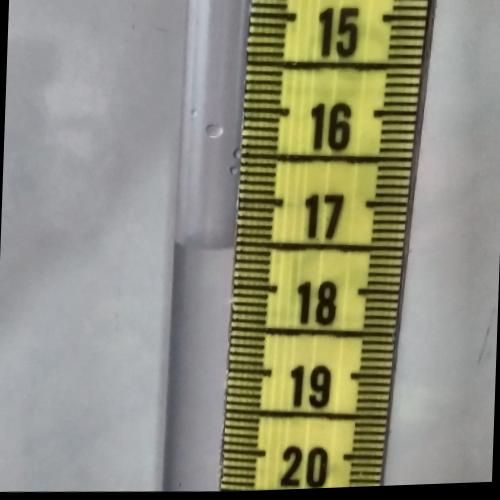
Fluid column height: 17.6 cm